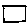
Label: square